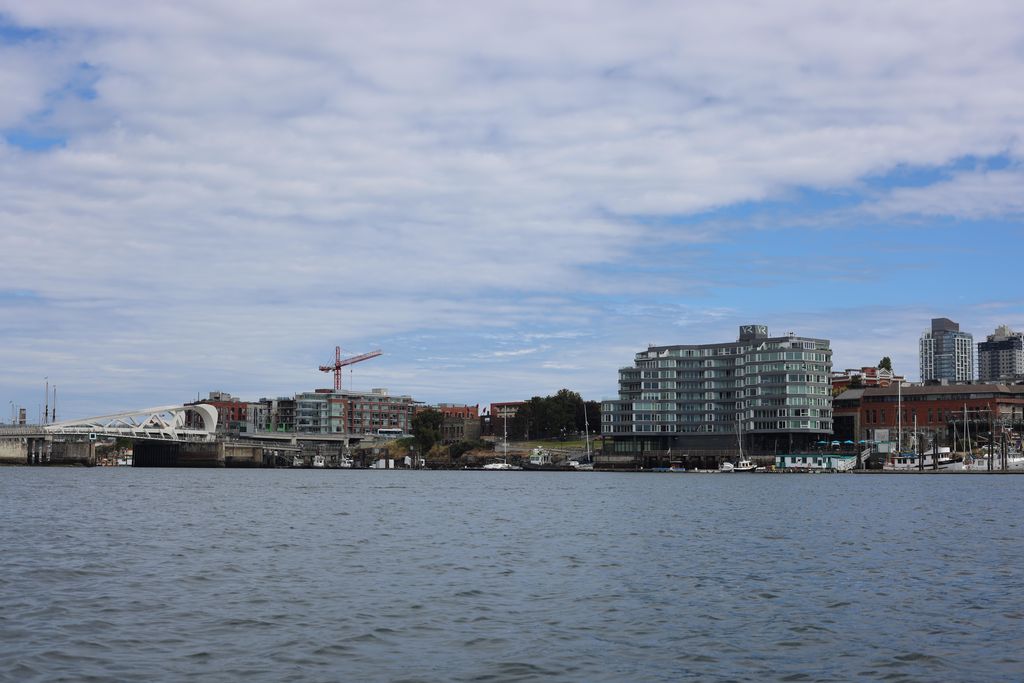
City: victoria